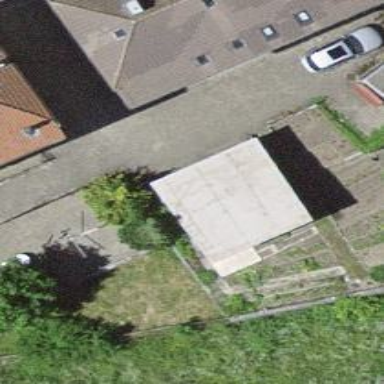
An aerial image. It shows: Garage.